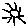
Label: sun